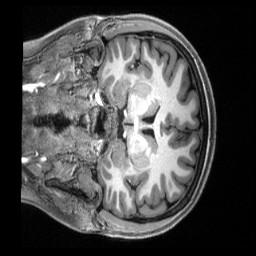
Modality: T1w
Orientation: coronal
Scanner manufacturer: siemens
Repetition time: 2.5 s
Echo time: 0.00231 s